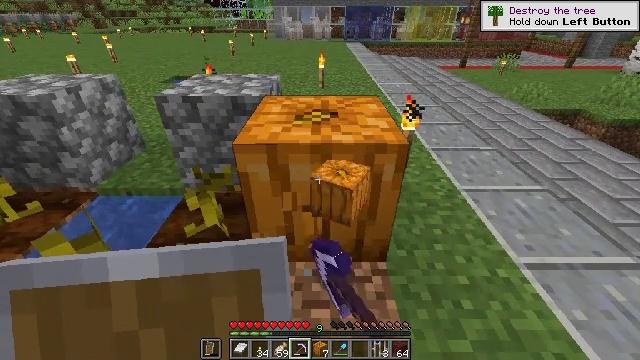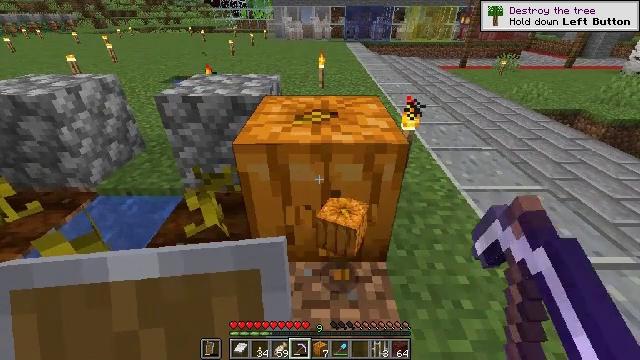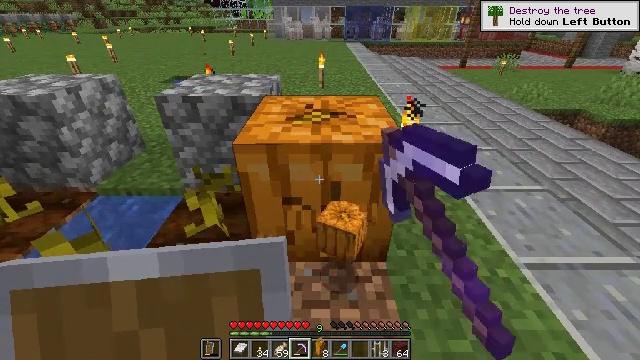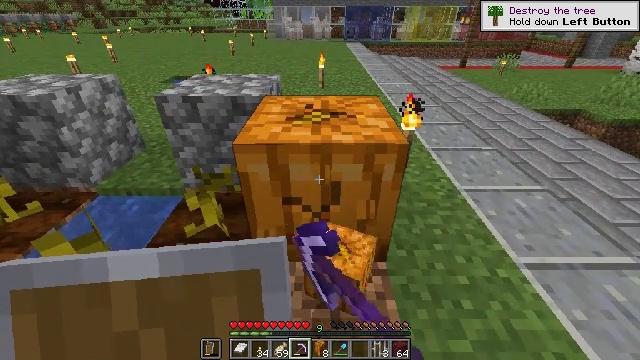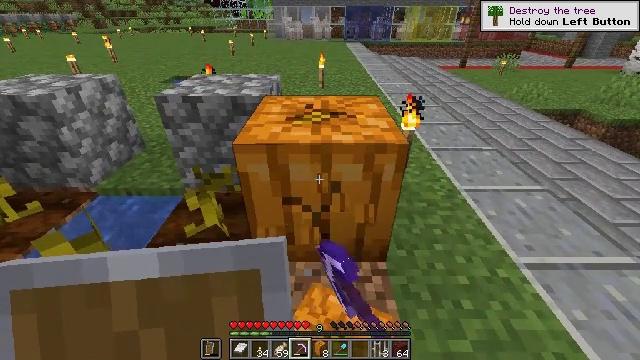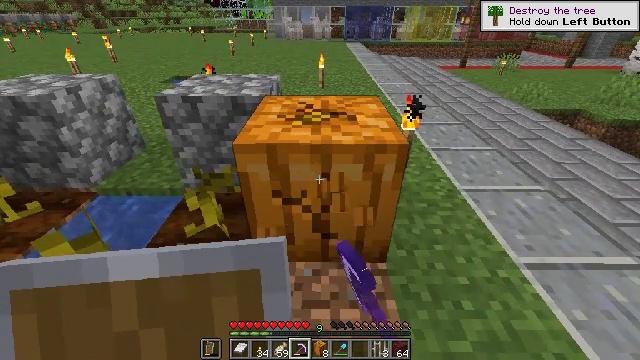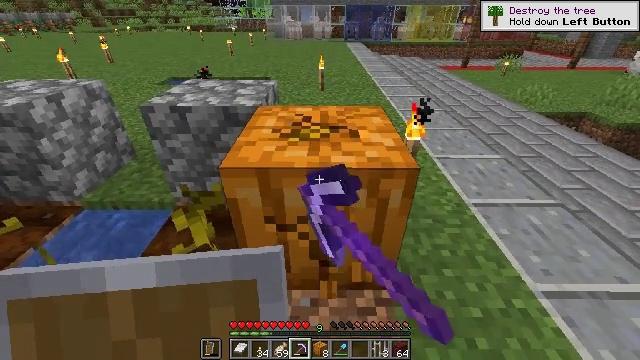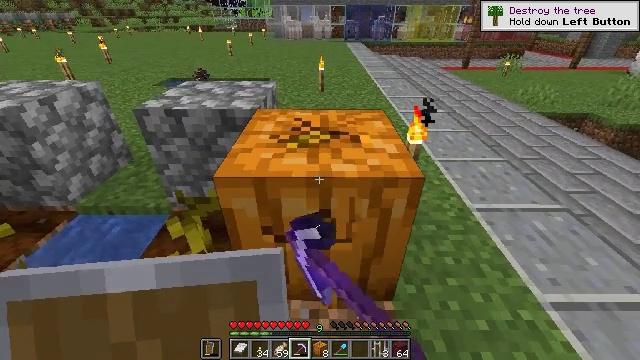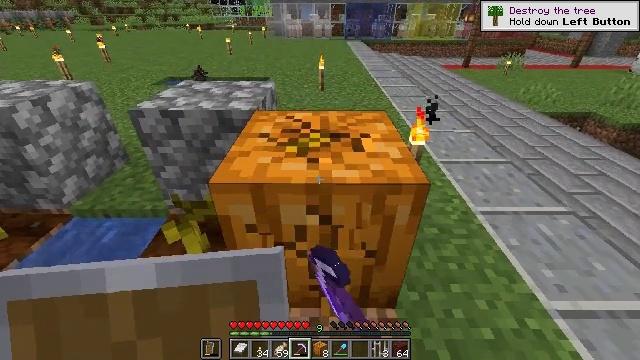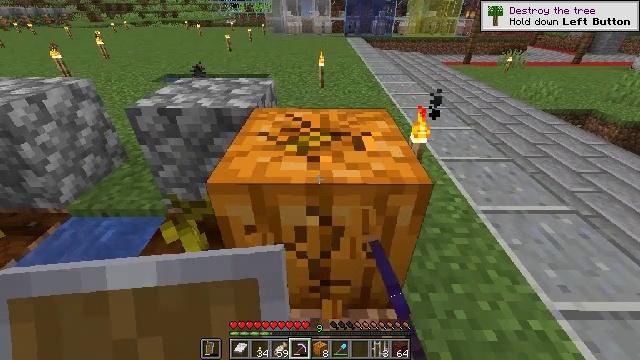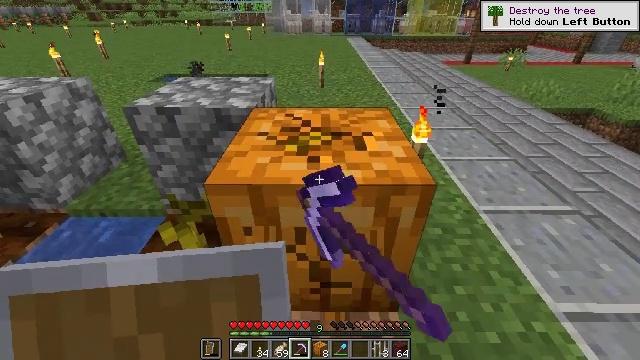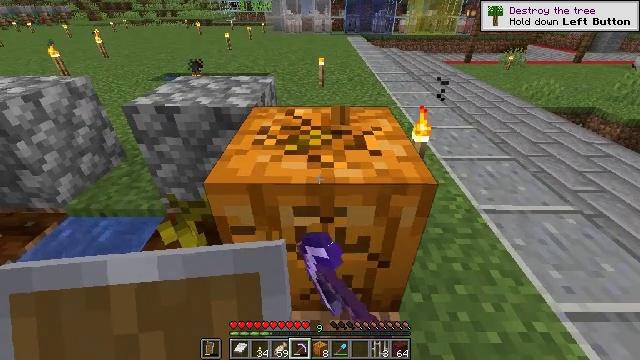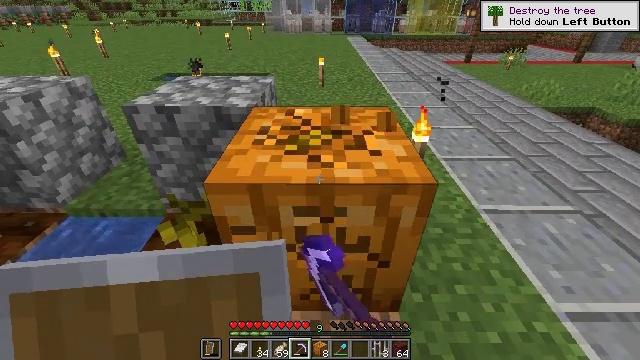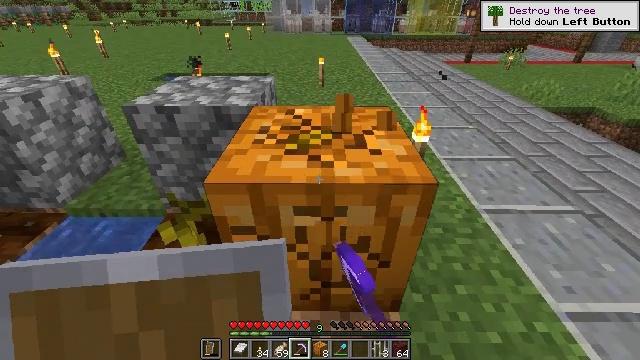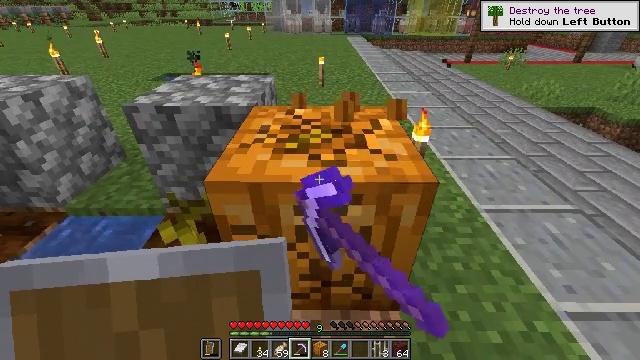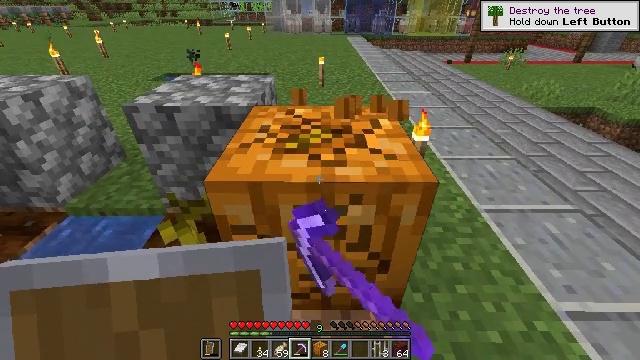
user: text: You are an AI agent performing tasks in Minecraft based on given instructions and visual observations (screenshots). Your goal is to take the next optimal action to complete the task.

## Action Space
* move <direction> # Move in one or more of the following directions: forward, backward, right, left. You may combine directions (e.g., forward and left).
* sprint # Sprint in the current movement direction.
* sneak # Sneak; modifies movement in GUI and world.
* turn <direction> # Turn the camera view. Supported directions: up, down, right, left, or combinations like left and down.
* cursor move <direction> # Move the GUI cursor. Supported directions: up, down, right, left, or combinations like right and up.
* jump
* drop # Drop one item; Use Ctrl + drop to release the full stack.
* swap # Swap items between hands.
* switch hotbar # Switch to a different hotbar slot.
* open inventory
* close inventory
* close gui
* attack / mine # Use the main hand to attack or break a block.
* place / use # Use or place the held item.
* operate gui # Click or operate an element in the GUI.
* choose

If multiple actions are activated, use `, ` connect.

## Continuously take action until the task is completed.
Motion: motion action
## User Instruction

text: Break the pumpkin to collect it.
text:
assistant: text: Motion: attack / mine
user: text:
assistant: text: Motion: attack / mine
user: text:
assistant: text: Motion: attack / mine
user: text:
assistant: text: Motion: attack / mine
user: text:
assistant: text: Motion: move forward, attack / mine
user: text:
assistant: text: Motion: move forward, attack / mine
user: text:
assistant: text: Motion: attack / mine
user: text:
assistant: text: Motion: attack / mine
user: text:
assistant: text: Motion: attack / mine
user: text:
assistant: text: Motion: attack / mine
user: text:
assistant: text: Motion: attack / mine
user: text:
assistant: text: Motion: attack / mine
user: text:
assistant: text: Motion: attack / mine
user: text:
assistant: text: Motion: attack / mine
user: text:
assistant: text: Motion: attack / mine
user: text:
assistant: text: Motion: attack / mine
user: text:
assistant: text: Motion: attack / mine
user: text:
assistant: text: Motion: attack / mine
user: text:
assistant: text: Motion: attack / mine
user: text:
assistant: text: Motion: attack / mine
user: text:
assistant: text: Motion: attack / mine
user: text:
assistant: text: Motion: attack / mine
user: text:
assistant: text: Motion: attack / mine
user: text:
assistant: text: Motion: attack / mine
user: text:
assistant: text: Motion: attack / mine
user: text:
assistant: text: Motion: attack / mine
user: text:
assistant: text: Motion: attack / mine
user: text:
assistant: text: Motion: attack / mine